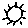
Label: sun